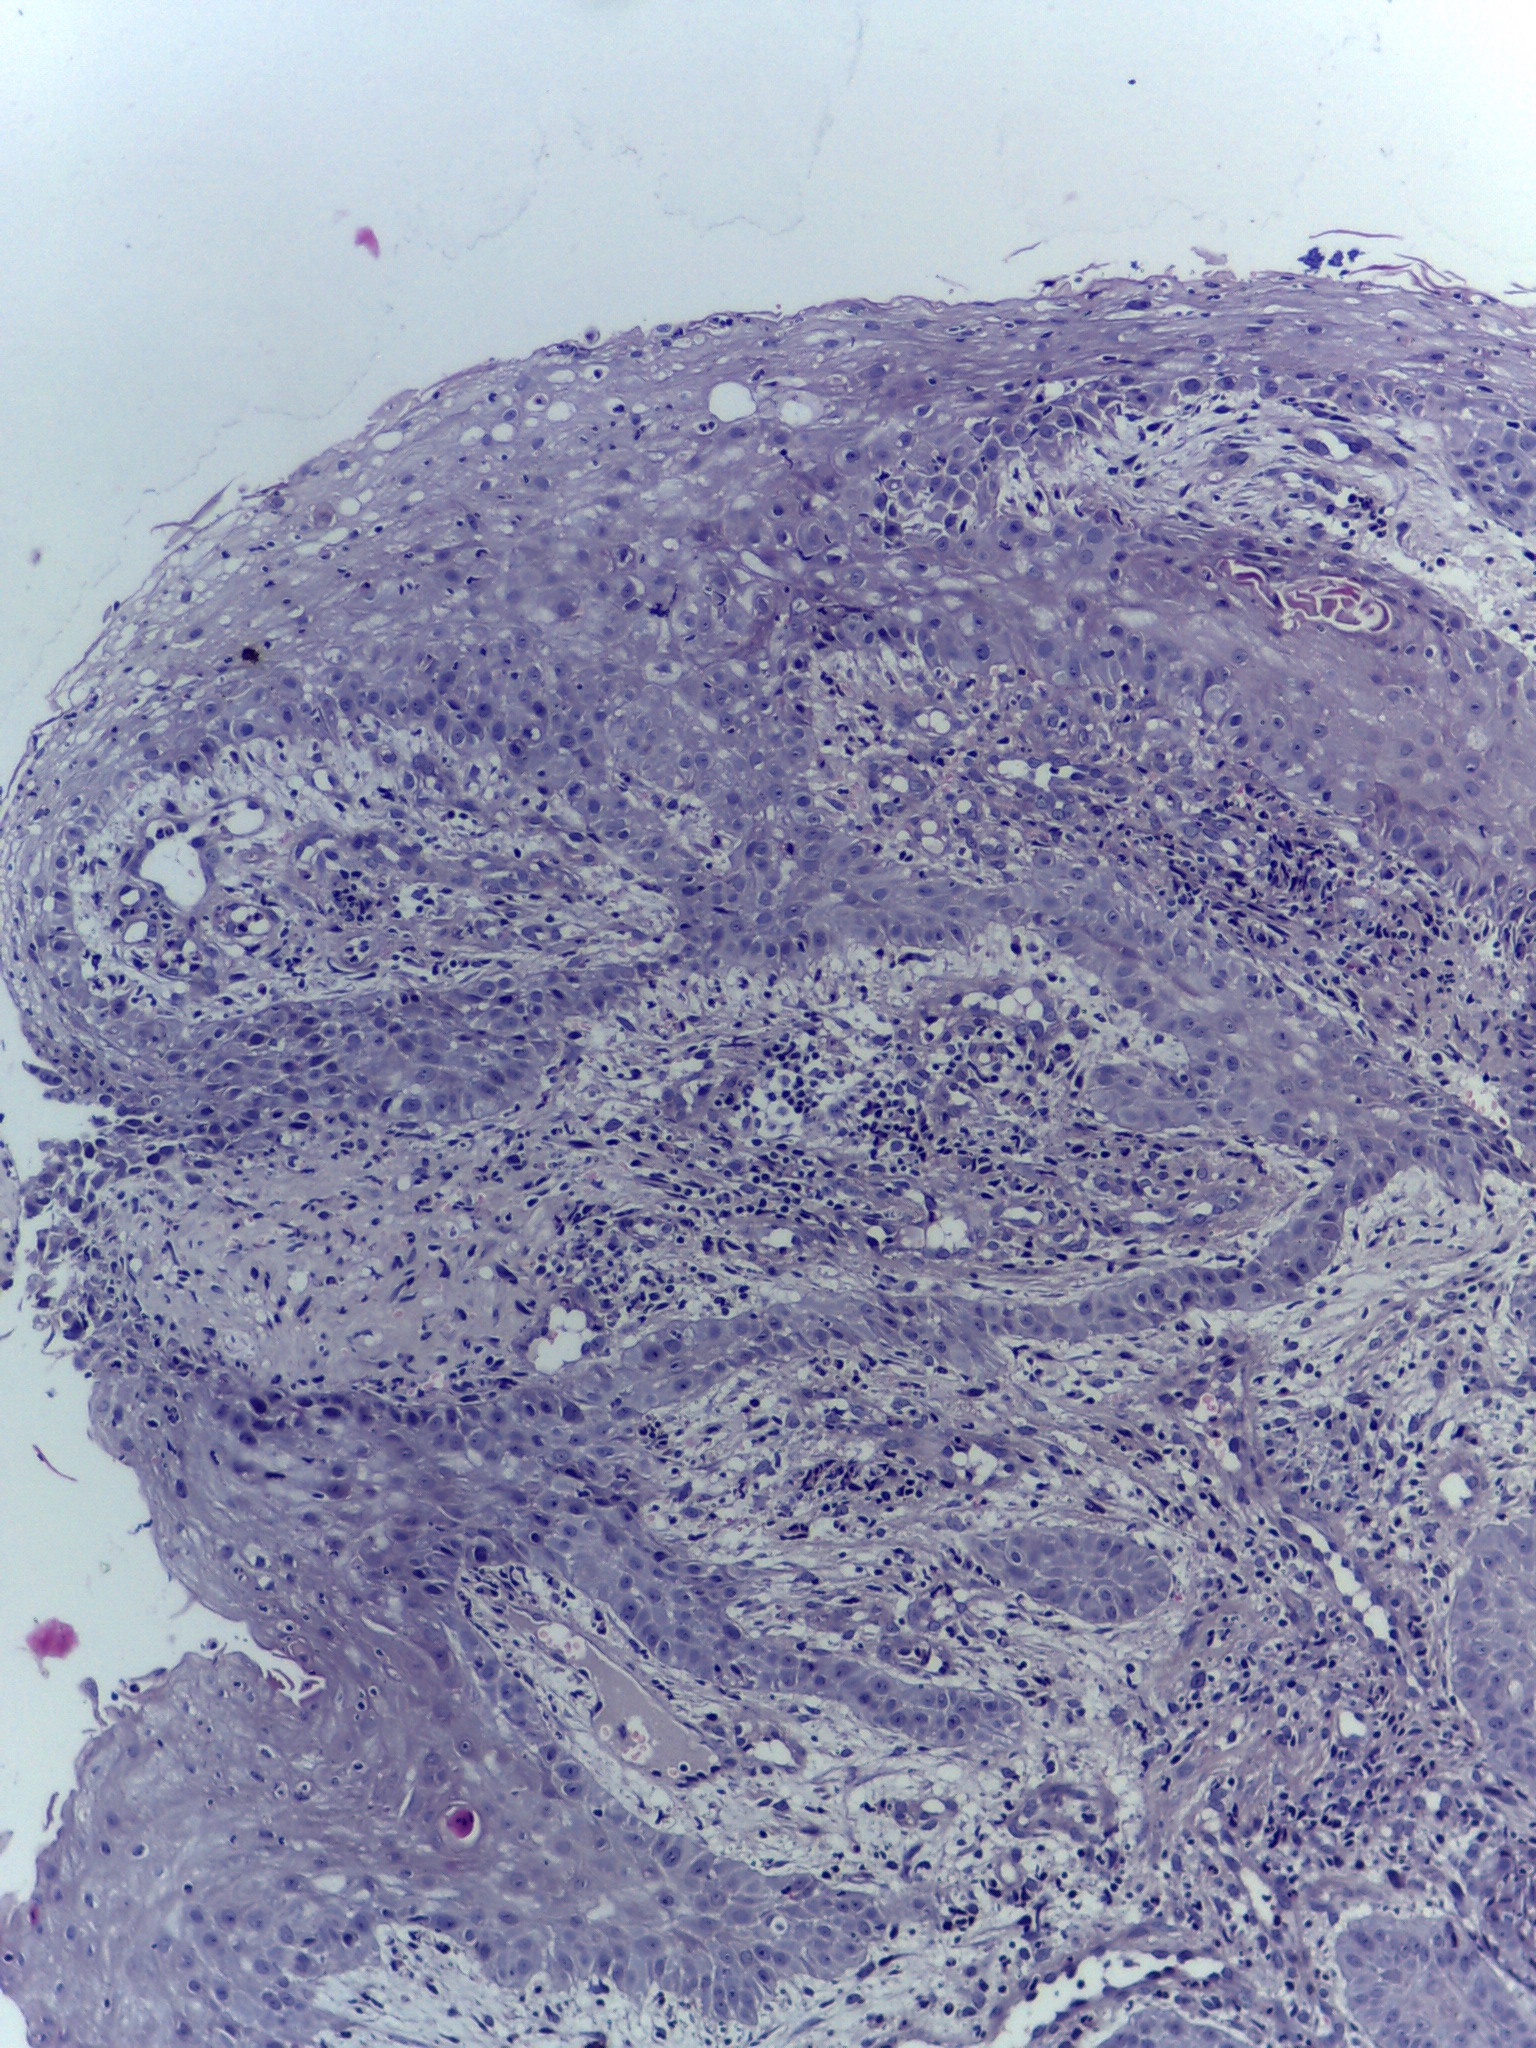
Diagnosis: OSCC